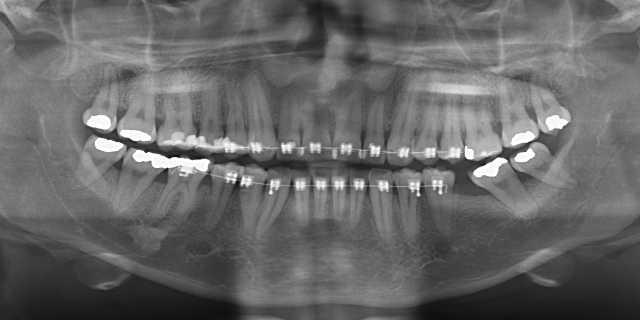
adult